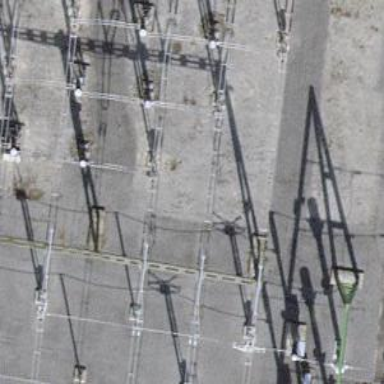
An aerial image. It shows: Insulator used in power equipment.